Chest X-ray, AP view. Patient: 7 years old, sex M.
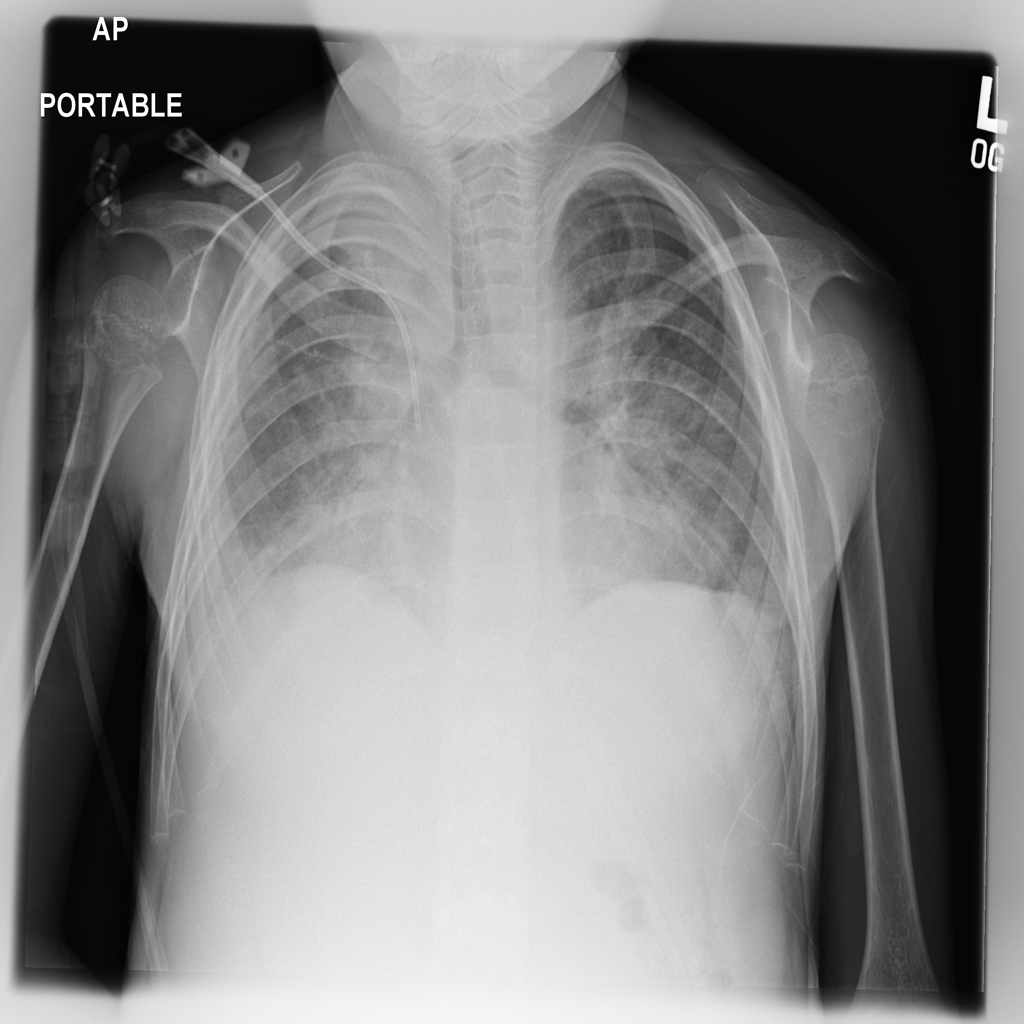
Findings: No Finding